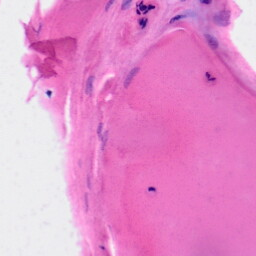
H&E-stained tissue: Skin